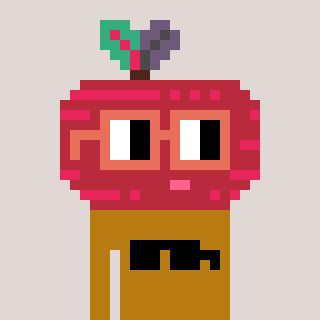
a pixel art character with square orange glasses, a beet-shaped head and a gold-colored body on a warm background